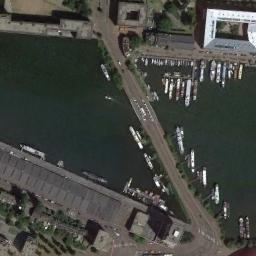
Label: bridge